Question: my question title saying exactly what i want help.

---
I tried this below query but its not delete the data "jl" from measuring_units table. I want to delete that row with 62 in "measuring_units" table, because it is not being used in "food_units_relation" table
this one i tried:
'''
DELETE t2
FROM food_units_relation t1 JOIN measureing_units t2
ON t1.measuring_unit_id = t2.measuremnt_id
WHERE t1.foodUnit_relation_Id = 17 and t2.measuremnt_id NOT IN(t1.measuring_unit_id) and t2.creater_id=1;
'''
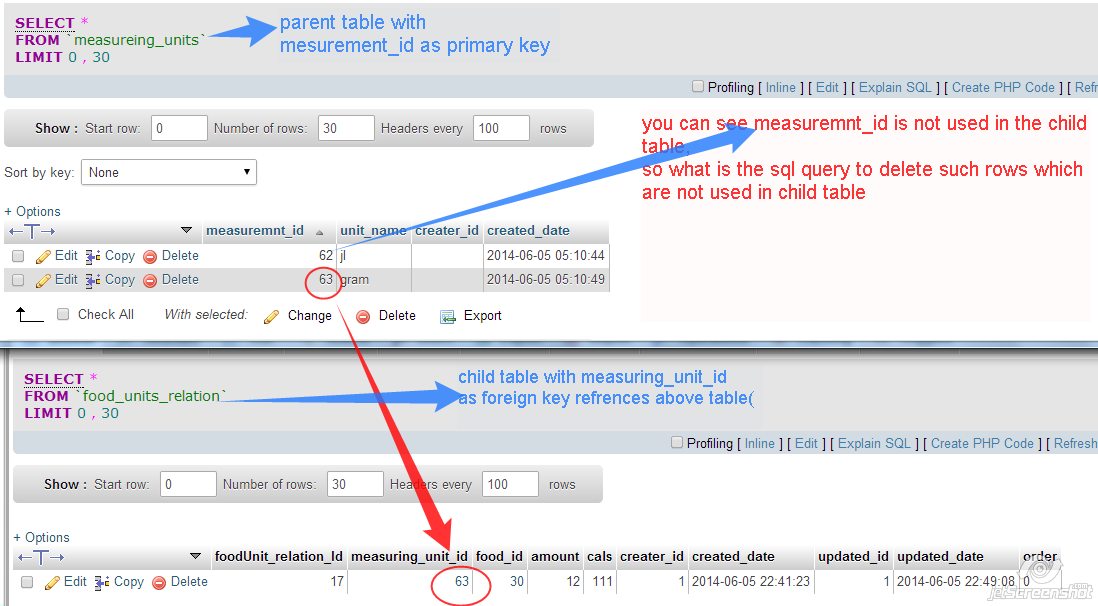
Answer: '''
DELETE t2
FROM measureing_units t2
LEFT JOIN food_units_relation t1 ON t1.measuring_unit_id = t2.measuremnt_id
WHERE t1.foodUnit_relation_Id = 17 and t1.measuring_unit_id is null and t2.creater_id = 1;
'''